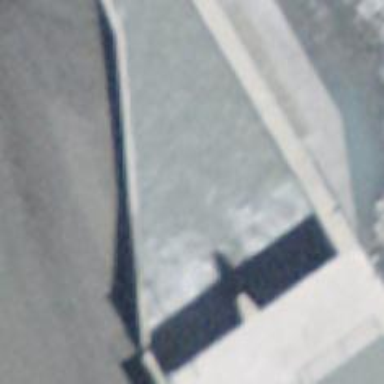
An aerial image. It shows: Retaining wall.